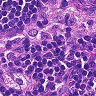
Metastatic tissue present: no